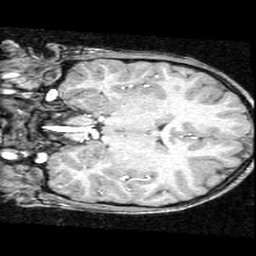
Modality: T1w
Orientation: coronal
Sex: male
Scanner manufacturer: ge
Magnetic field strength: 1.5 T
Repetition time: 21 s
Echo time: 0.008 s